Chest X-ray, PA view. Patient: 36 years old, sex F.
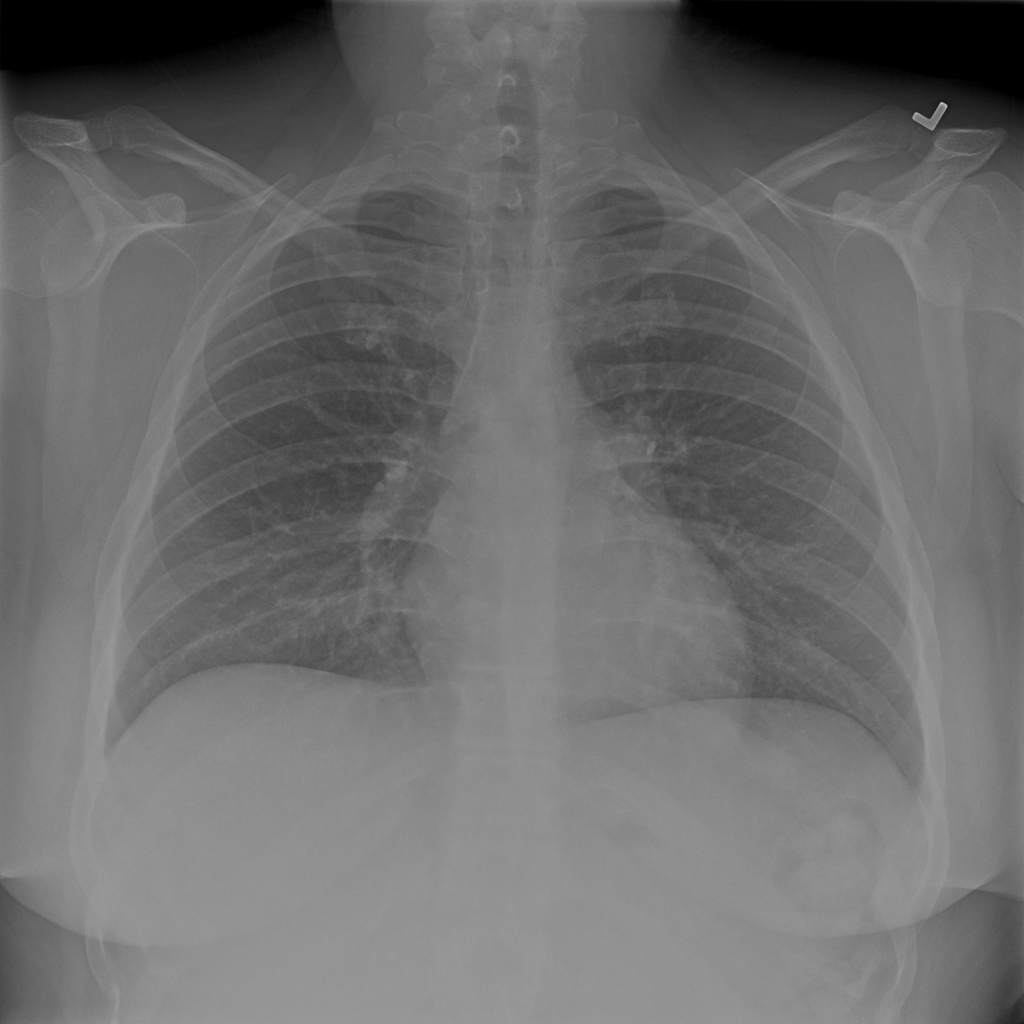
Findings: No Finding